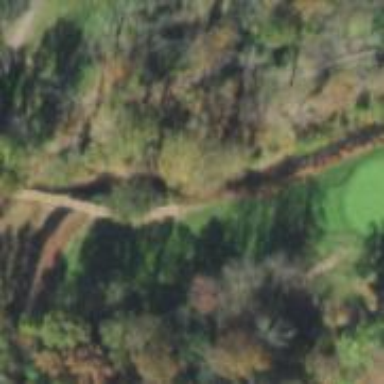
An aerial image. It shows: Pathway for golfing.